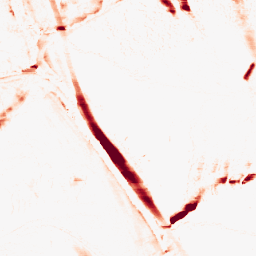
Category: morphological
Decomposition family: morphological_ellipse
Decomposition parameters: operation: opening
width: 5
height: 20
Upsampling method: linear_exact
Upsampling parameters: scale: 4
Upsampling scale: 4